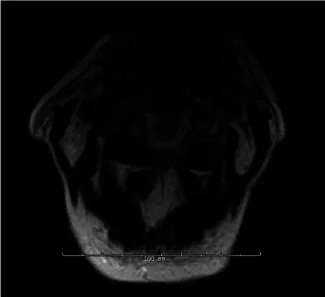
Patient 5 (detailed under "breakthrough disease" in Supplementary material S3), 6 months post-initiation of rituximab treatment, the patient manifested an attack, encompassing both TM and encephalopathy, with a concurrent CD19+ B-cell count of 3%. Axial T2.
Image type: radiology (mri)